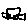
Label: car